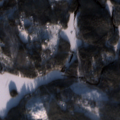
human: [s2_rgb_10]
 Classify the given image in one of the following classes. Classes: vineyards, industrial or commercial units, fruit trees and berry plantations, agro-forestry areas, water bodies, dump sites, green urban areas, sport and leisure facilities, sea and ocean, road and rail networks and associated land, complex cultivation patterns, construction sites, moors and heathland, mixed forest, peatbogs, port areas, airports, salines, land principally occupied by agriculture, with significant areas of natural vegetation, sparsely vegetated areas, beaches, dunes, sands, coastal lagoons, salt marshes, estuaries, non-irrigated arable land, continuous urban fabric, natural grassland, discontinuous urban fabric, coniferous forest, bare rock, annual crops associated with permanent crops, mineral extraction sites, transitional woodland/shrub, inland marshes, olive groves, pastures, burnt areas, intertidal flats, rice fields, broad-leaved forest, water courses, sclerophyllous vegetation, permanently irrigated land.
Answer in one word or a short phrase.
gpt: discontinuous urban fabric, coniferous forest, mixed forest, water bodies